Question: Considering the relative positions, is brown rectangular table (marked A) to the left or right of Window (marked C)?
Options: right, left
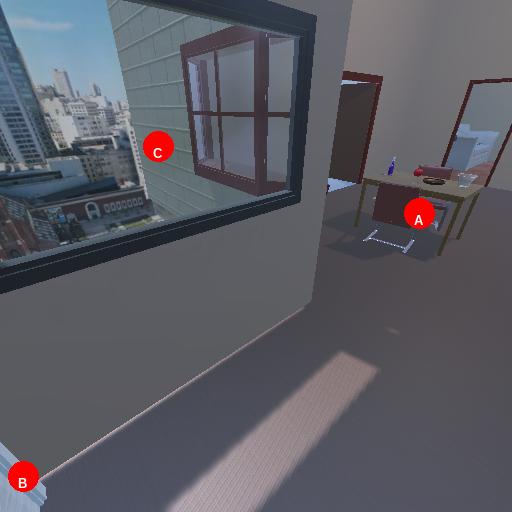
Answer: right